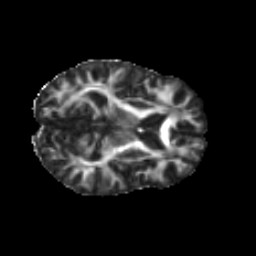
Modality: FA
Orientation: axial
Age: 55
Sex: female
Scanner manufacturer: ge
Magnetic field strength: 3 T
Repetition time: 7.8 s
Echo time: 0.0606 s